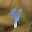
Label: 4